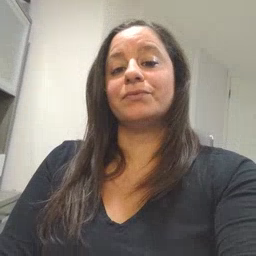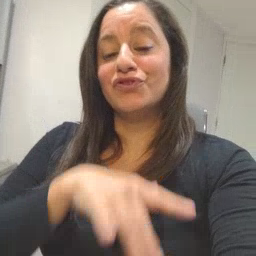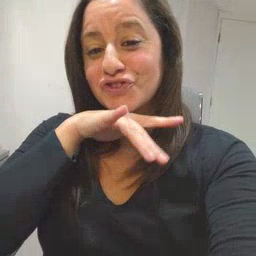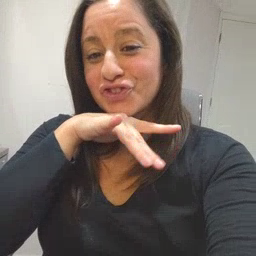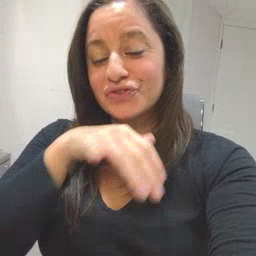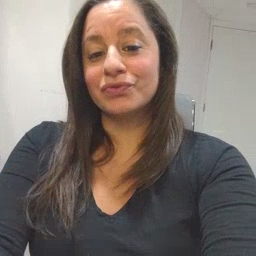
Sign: dirty